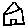
Label: house